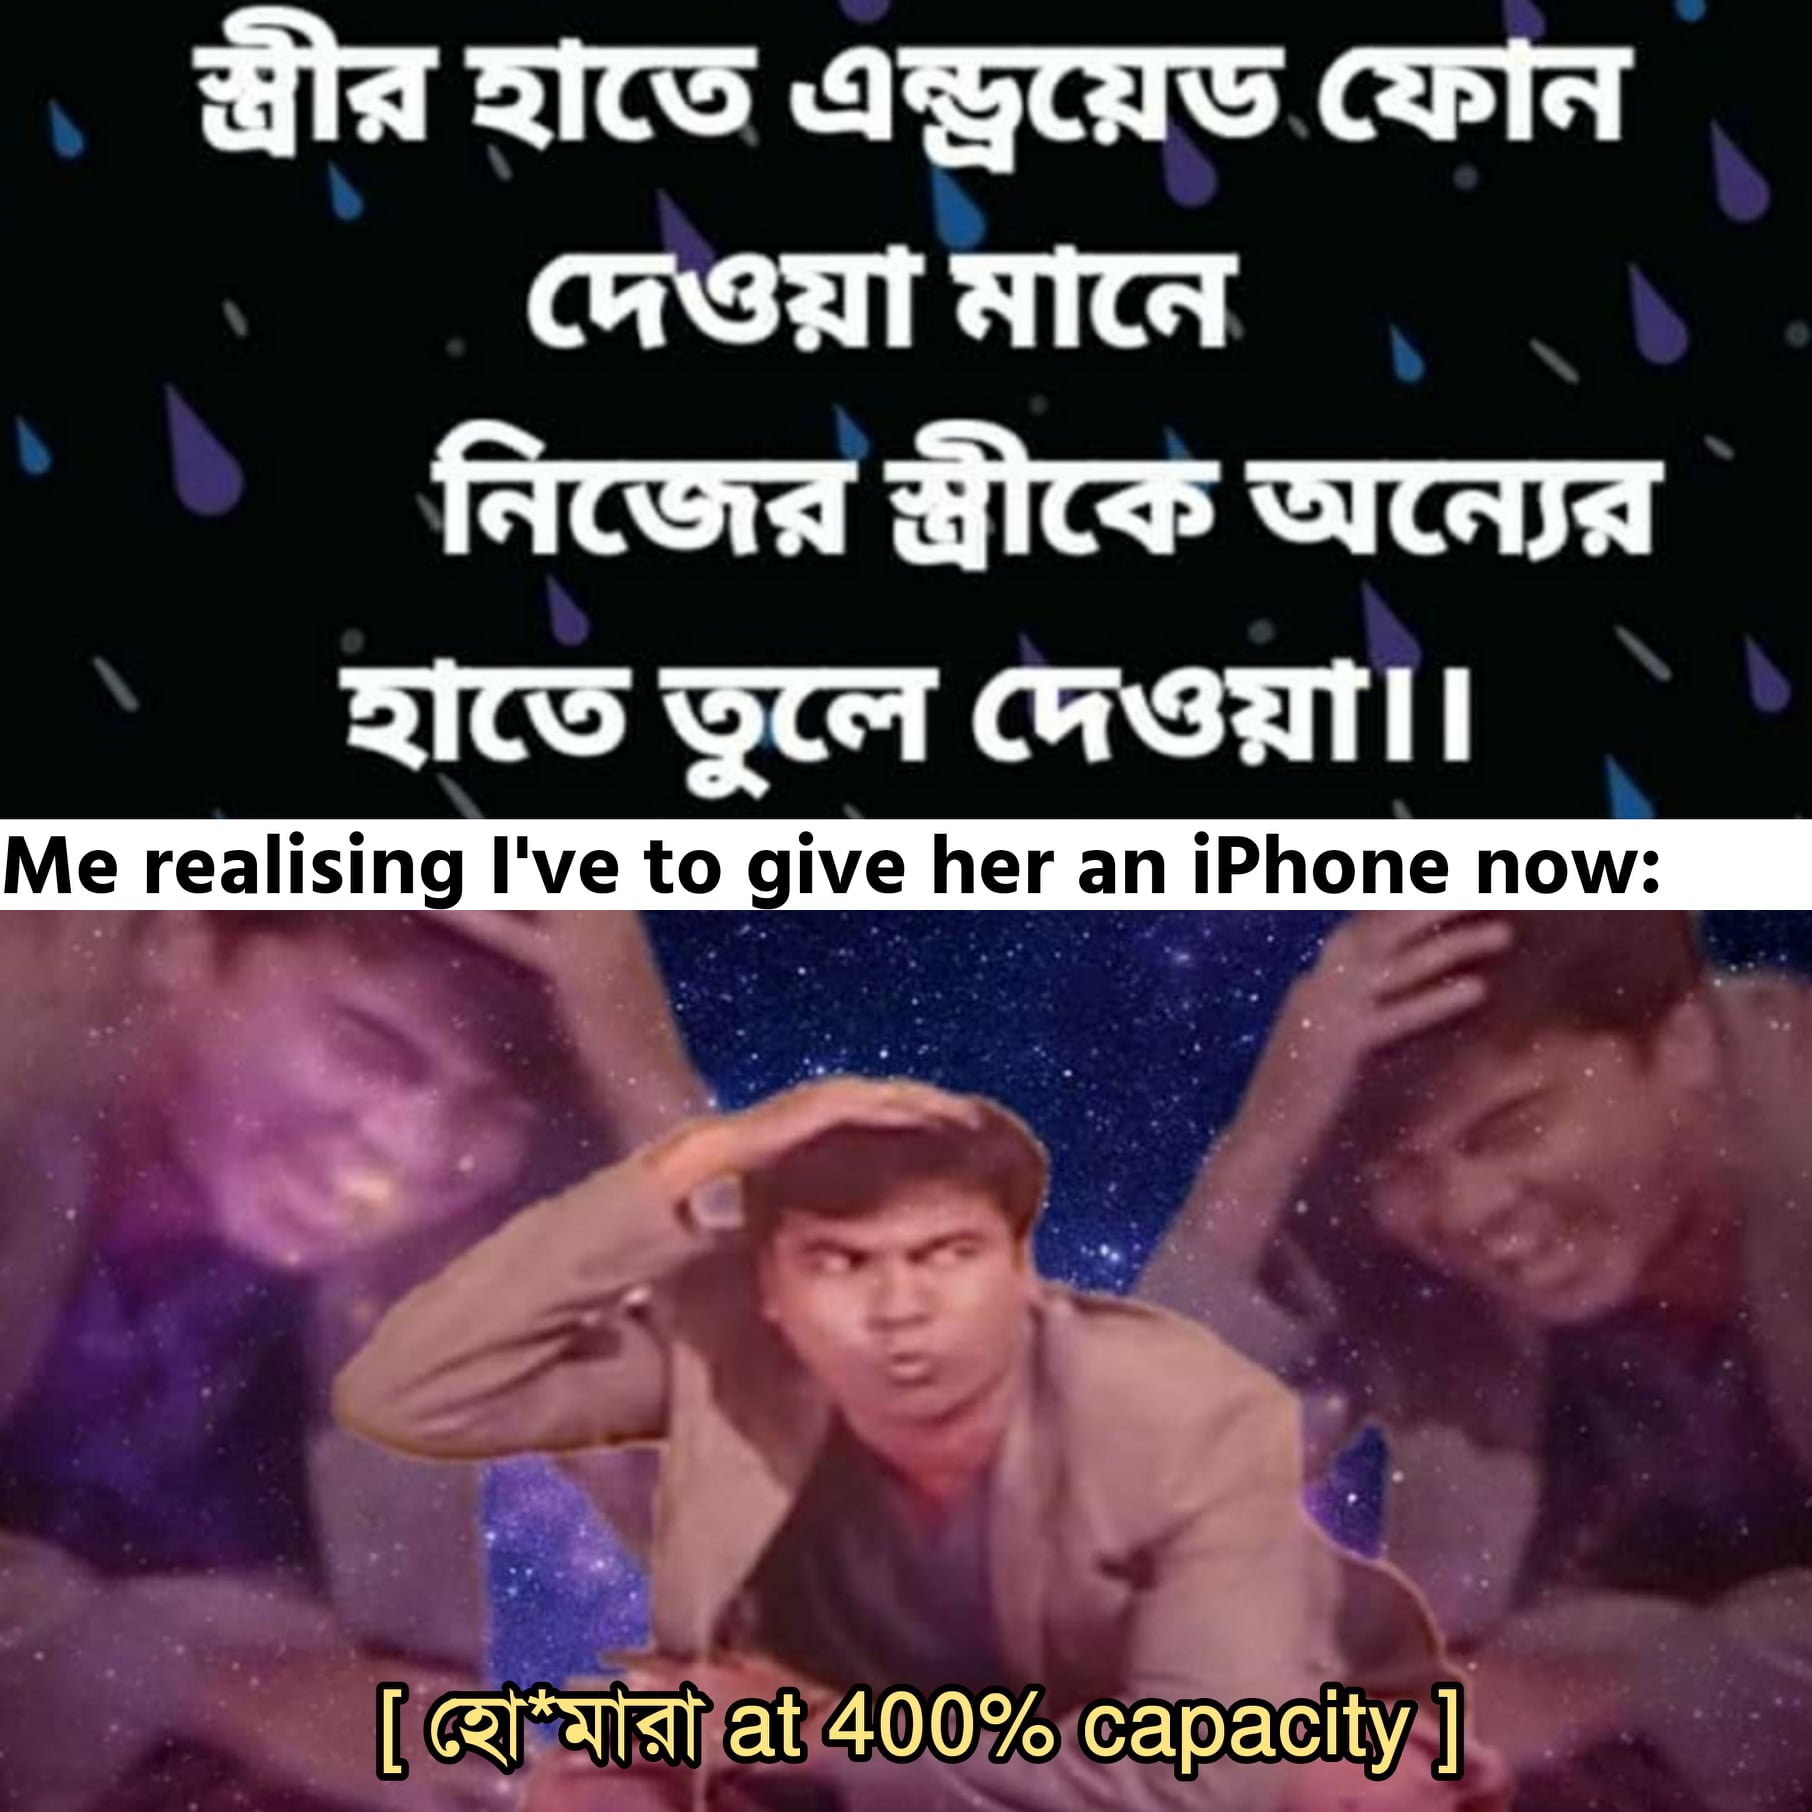
Caption: স্ত্রীর হাতে এন্ড্রয়েড ফোন দেওয়া মানে নিজের স্ত্রীকে অন্যের হাতে তুলে দেওয়া ।।    Me realising I've got to give her an iPhone now:   [ হো*মারা  at 400% capacity ]
Label: non-hate